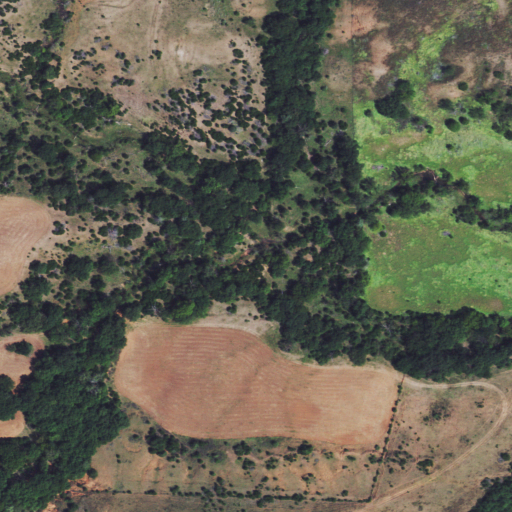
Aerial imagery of valley in Oklahoma named Oats Canyon containing grassland, evergreen forest, shrub, and mixed forest